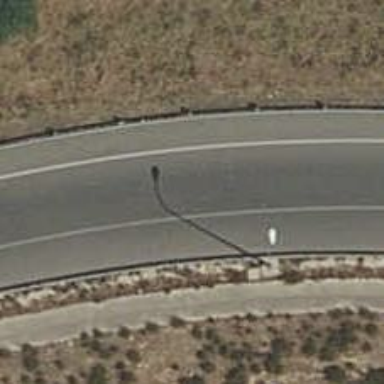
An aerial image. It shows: Asphalt motorway link.